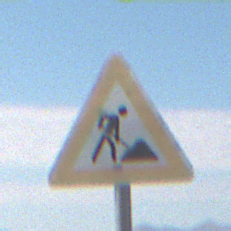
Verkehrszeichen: Arbeitsstelle
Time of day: Midday
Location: Outdoor (Nature)
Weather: Clear
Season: NotSpecified
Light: Natural